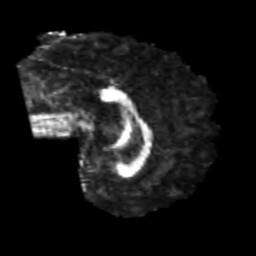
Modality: FA
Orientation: sagittal
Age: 22
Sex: male
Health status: healthy
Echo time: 0.074 s